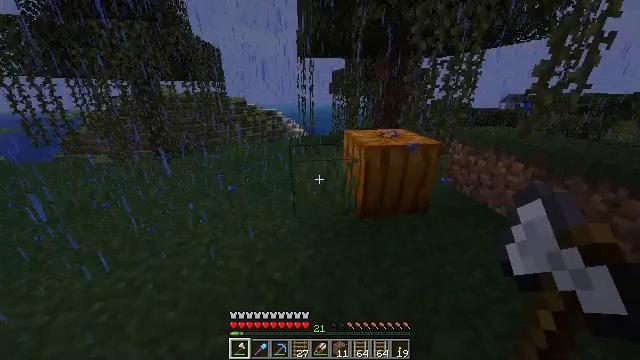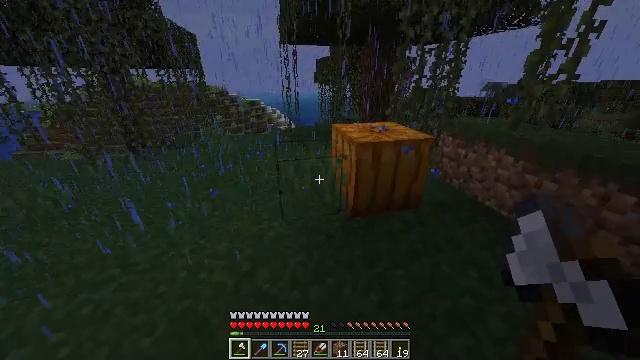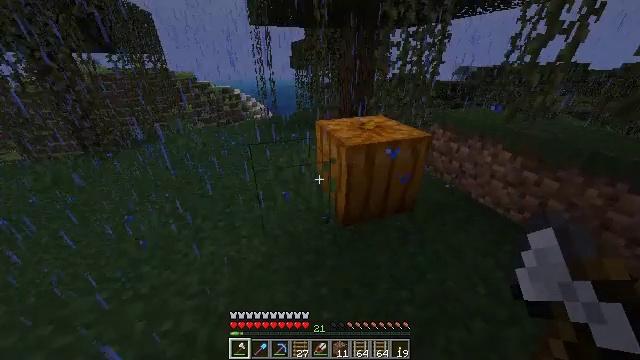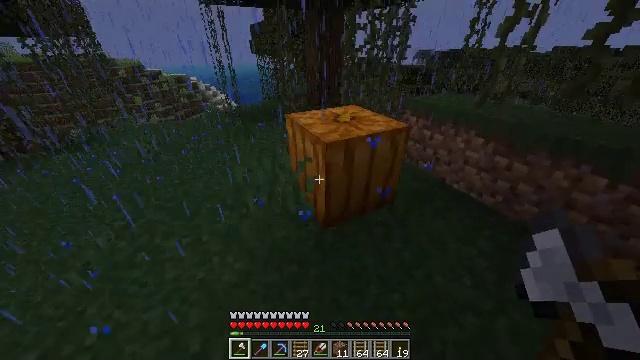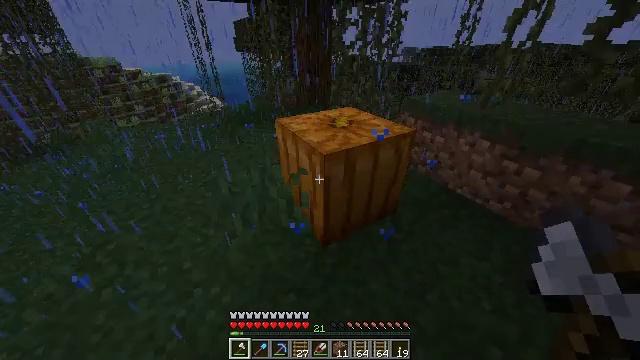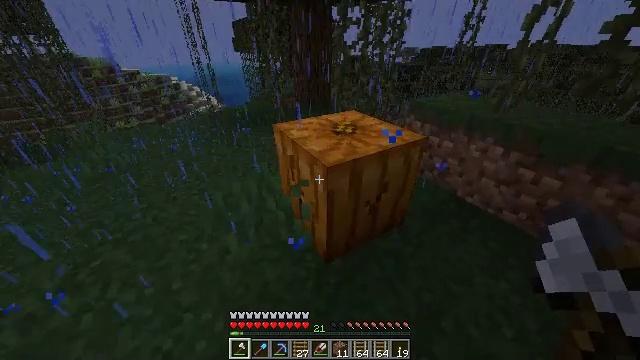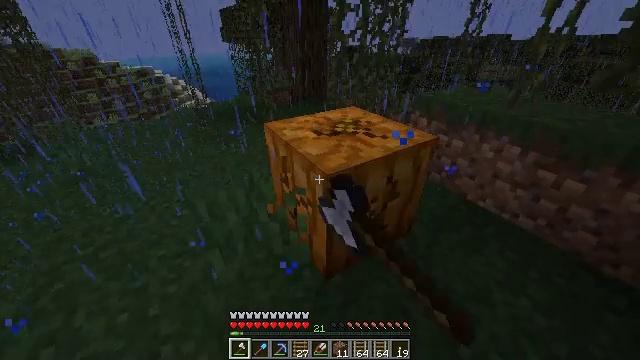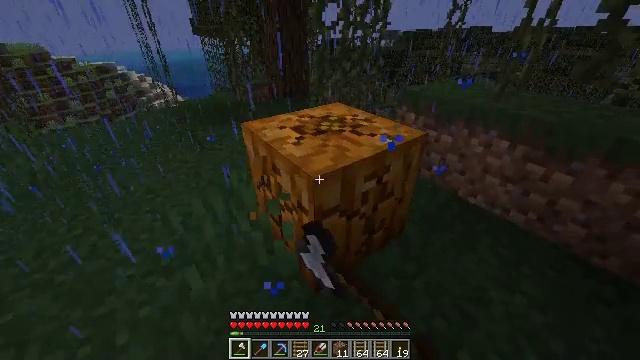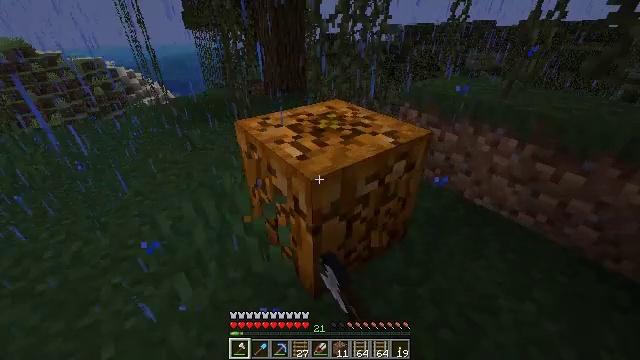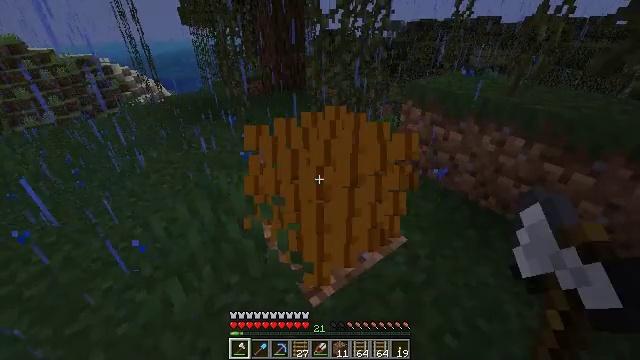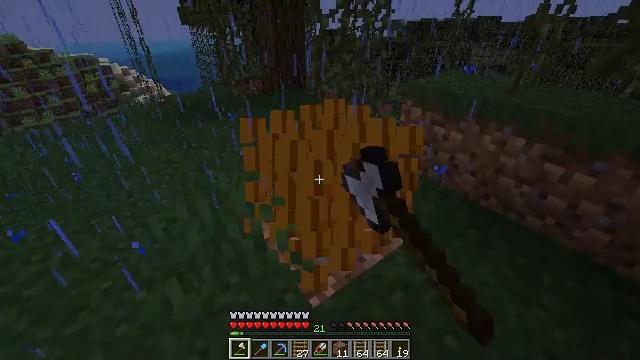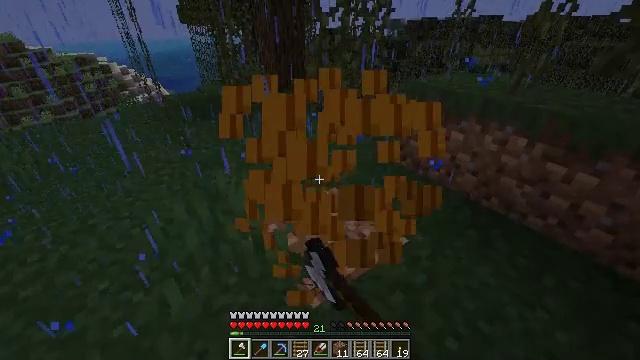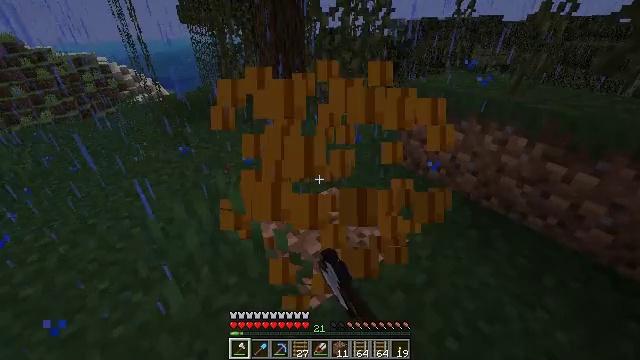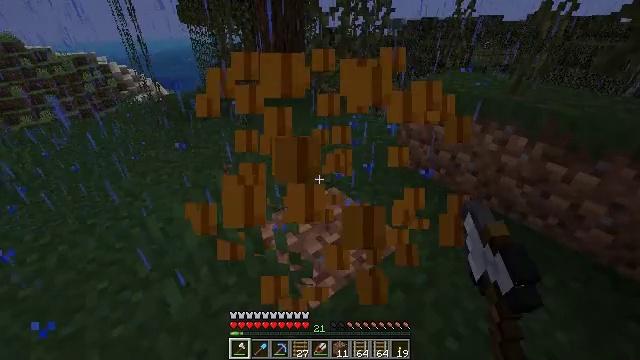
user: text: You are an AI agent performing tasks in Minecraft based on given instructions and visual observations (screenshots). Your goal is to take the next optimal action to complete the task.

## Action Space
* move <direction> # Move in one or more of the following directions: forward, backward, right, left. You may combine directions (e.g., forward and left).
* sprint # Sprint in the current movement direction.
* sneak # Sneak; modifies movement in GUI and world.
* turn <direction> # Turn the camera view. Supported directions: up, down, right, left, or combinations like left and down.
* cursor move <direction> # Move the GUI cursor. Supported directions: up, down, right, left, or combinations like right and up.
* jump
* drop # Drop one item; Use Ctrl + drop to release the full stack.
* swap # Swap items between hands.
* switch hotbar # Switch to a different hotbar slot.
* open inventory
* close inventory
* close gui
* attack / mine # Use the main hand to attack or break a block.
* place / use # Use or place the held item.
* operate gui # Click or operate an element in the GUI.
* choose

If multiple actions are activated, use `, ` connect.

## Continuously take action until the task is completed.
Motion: motion action
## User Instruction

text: Attack the pumpkin to gather it.
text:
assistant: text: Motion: move forward, turn right and down
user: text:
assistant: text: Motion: move forward, turn right and down
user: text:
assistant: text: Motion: move forward, turn right and down
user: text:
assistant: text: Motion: move forward, turn right
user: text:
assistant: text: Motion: attack / mine
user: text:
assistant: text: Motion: turn right, attack / mine
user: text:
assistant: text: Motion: turn right, attack / mine
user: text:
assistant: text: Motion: attack / mine
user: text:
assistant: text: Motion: attack / mine
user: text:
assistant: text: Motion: attack / mine
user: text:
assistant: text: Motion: attack / mine
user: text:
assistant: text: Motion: attack / mine
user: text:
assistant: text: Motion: attack / mine
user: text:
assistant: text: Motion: attack / mine